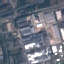
Land use / land cover class: Industrial